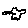
Label: bird